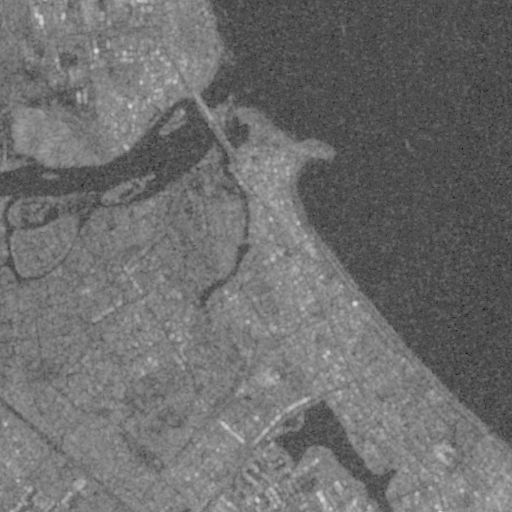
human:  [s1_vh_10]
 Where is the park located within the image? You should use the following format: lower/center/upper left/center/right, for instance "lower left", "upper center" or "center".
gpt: The park is located in the center left of the image.
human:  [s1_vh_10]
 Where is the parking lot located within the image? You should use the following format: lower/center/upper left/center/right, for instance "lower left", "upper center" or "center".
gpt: The parking lot is located in the center of the image.
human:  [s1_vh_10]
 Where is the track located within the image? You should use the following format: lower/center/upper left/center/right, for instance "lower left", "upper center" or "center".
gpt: There is no track in the image.

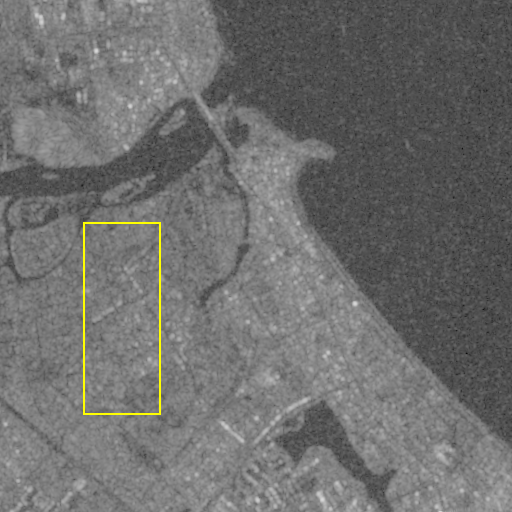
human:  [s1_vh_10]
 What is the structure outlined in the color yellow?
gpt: There is no yellow outline.
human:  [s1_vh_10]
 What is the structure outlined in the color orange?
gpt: There is no structure outlined in orange.